Field crop: maize
Growth stage: 2
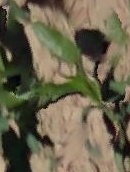
Species: maize